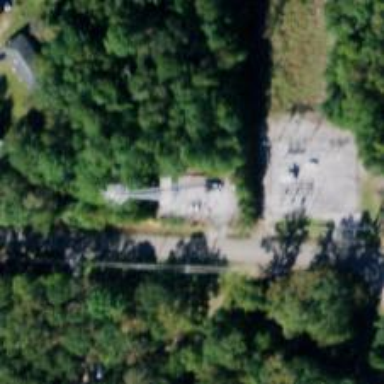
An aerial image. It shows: Man-made mast used for communication purposes.